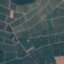
Land use / land cover class: PermanentCrop